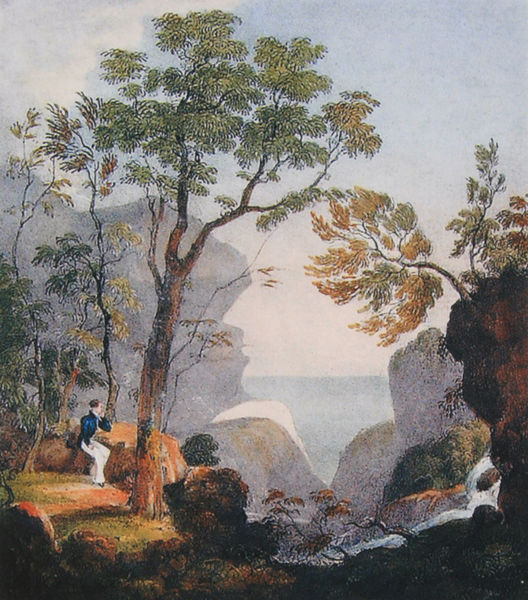
Titel: The Spirit of Byron in the Isles of Greece
Künstler: H. Burn
Schlagwörter: baum, berg, blau, blätter, dunkel, felsen, gemälde, gestein, himmel, laub, mann, meer, schatten, wasser, weiß, bäume, fluss, gelb, grün, landschaft, see, sitzen, ufer, äste, braun, frau, grau, hell, impressionisme, kleid, licht, männer, orange, schwarz, ausblick, blick, dame, gras, weg, wiese, rock, hose, jacke, jung, mensch, stein, steine, herr, bach, einsamkeit, erde, ferne, horizont, natur, stamm, strauch, wind, busch, büsche, gebüsch, gewässer, sonne, sträucher, realismus, person, pflanzen, wasserfall, deutschland, aussicht, küste, sommer, wellen, zwei, berge, fels, gebirge, klippen, dunst, tag, vegetation, herbst, idylle, pause, rast, friedrich, romantik, homme, portrait, vert, junge, warten, jackett, klippe, ozean, spaziergang, lichtung, laubbaum, romantisch, sonnenschein, vue, assis, regarder, hitnergrund, nordsee, caspar david friedrich, femme, classicisme, romantisme, gün, arbre, ciel, nature, paysage, peinture, fleuve, rasten, eau, montagne, pierre, quelle, rochers, arbres, verweilen, rocher, caspar, herbe, naturalisme, automne, allemagne, mer, feuilles, forêt, meers, plante, rivière, cascade, pin, caspar david, chute, feuille, plantes, pré, rügen, mélancolie, kreidefelsen, feuillage, roche, océan, blaue jacke, abre, regarde, roches, 19eme, cote d'azur, fallaise, abres, assit